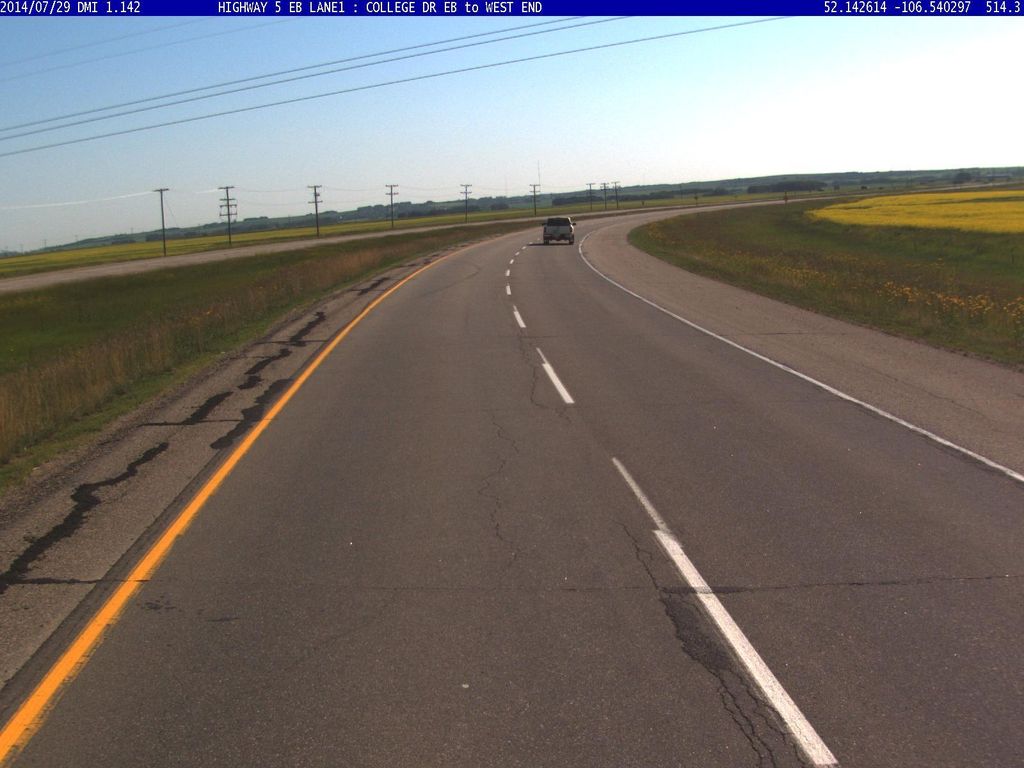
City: saskatoon